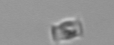
Label: Bacillariophyceae_morphotype1